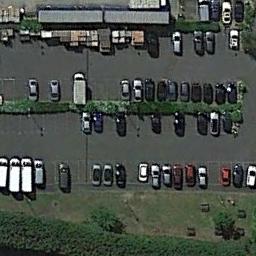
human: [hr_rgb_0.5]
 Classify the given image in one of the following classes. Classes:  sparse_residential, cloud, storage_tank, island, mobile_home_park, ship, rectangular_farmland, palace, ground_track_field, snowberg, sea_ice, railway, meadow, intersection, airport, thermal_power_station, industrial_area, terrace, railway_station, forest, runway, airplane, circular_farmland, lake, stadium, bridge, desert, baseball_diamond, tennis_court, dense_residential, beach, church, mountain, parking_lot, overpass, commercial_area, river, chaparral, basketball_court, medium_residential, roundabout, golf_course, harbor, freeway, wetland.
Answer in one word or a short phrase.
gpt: parking_lot